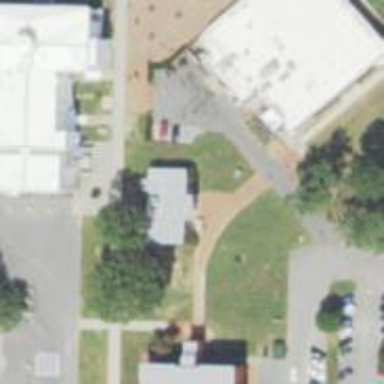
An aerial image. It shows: School.